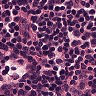
Metastatic tissue present: no